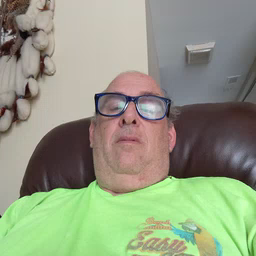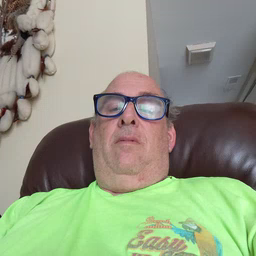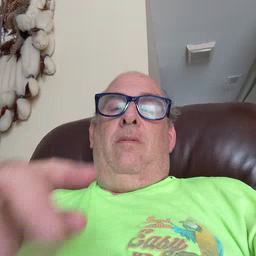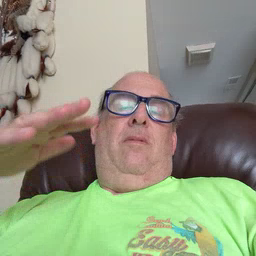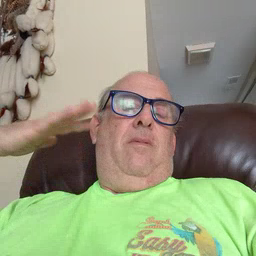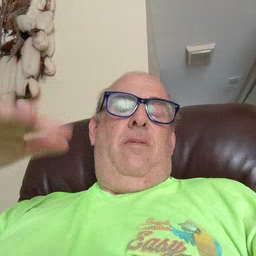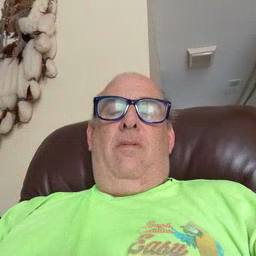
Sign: noisy